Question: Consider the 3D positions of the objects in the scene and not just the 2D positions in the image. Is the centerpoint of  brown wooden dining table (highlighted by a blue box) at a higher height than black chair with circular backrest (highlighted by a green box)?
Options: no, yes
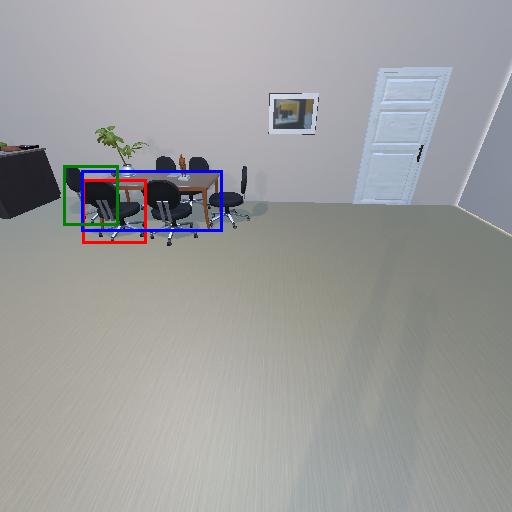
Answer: no